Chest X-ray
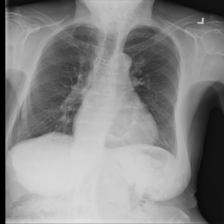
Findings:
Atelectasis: negative
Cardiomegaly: negative
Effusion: negative
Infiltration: negative
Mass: negative
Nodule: negative
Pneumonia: negative
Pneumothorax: negative
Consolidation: negative
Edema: negative
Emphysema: negative
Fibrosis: negative
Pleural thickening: negative
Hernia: negative